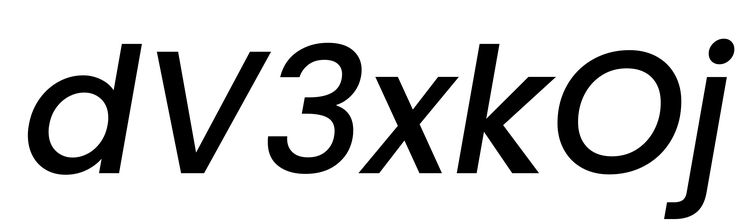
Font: Poppins-MediumItalic